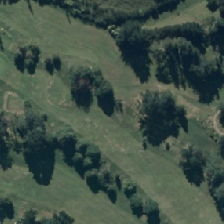
Land cover: urban_parkland